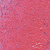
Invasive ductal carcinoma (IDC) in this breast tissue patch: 0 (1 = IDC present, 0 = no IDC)